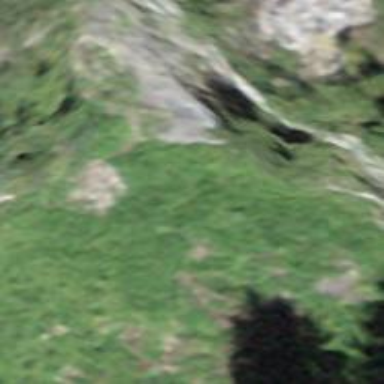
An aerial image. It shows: Natural cliff.